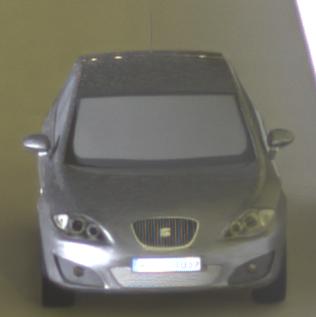
Make: SEAT
Model: Leon 1.4
Detailed model: Leon (1P)
Model produced from: 2009/04
Model produced until: 2010/08
Doors: 5
Color: gray
Road condition: dry road
Daytime: night
Contrast: high contrast